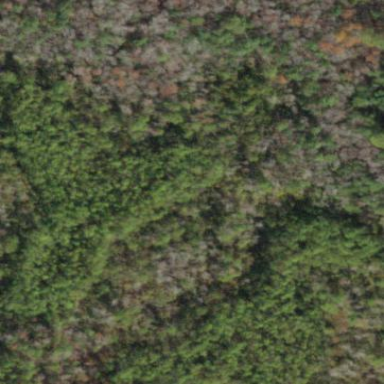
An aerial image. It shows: Forest area dominated by needle-leaved trees.